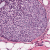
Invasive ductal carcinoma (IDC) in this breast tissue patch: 1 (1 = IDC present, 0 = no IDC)